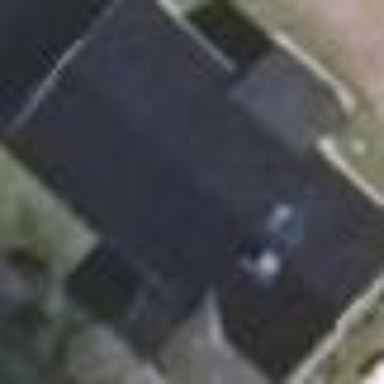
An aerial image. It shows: Building with gabled roof. The roof is oriented along the building and is colored black.